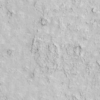
Label: not_dusty